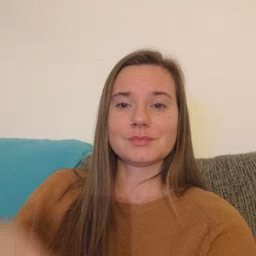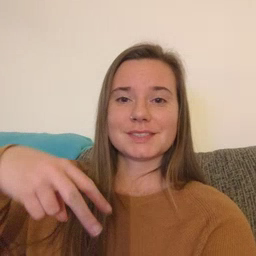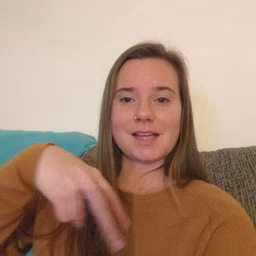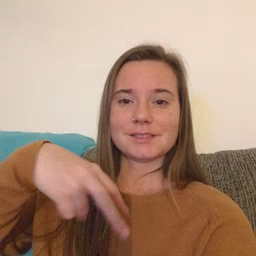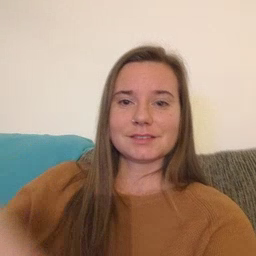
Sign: dance